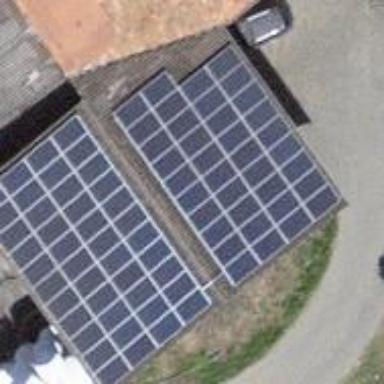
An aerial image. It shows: Solar power generator.